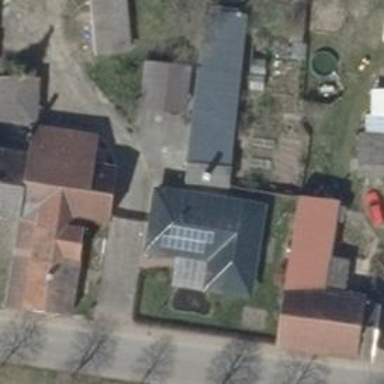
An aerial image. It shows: Solar photovoltaic panel generator producing electricity as small installation.